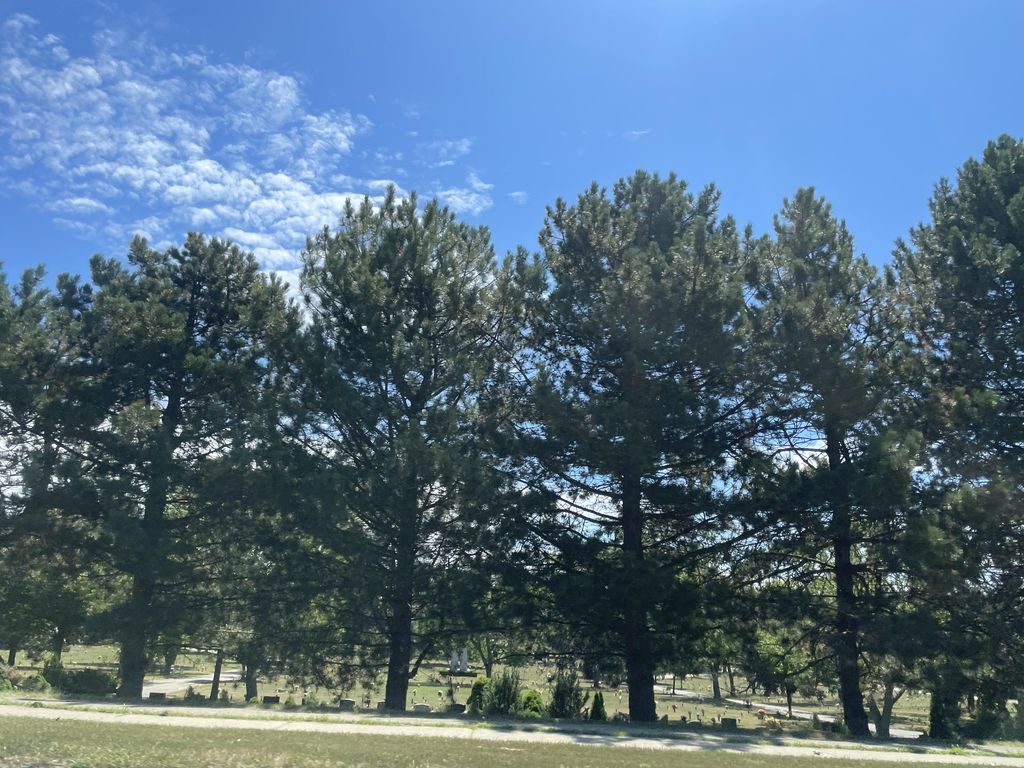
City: hamilton